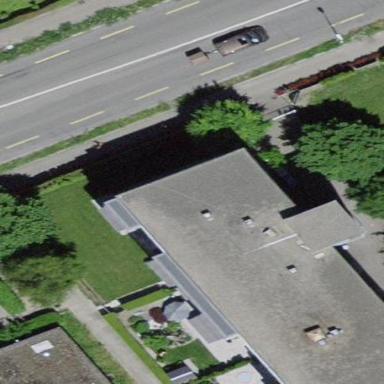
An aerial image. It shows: Building with flat roof.